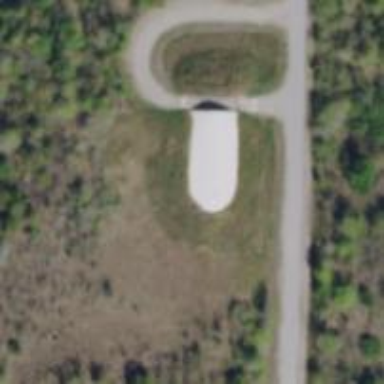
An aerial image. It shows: Military bunker for protection and defense.